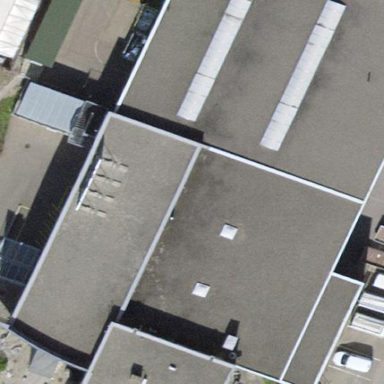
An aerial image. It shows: Industrial building.